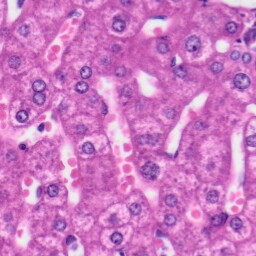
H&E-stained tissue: Liver